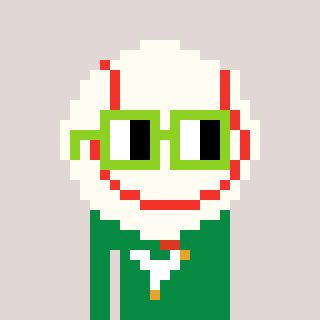
a pixel art character with square light green glasses, a baseball ball-shaped head and a green-colored body on a warm background